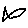
Label: fish